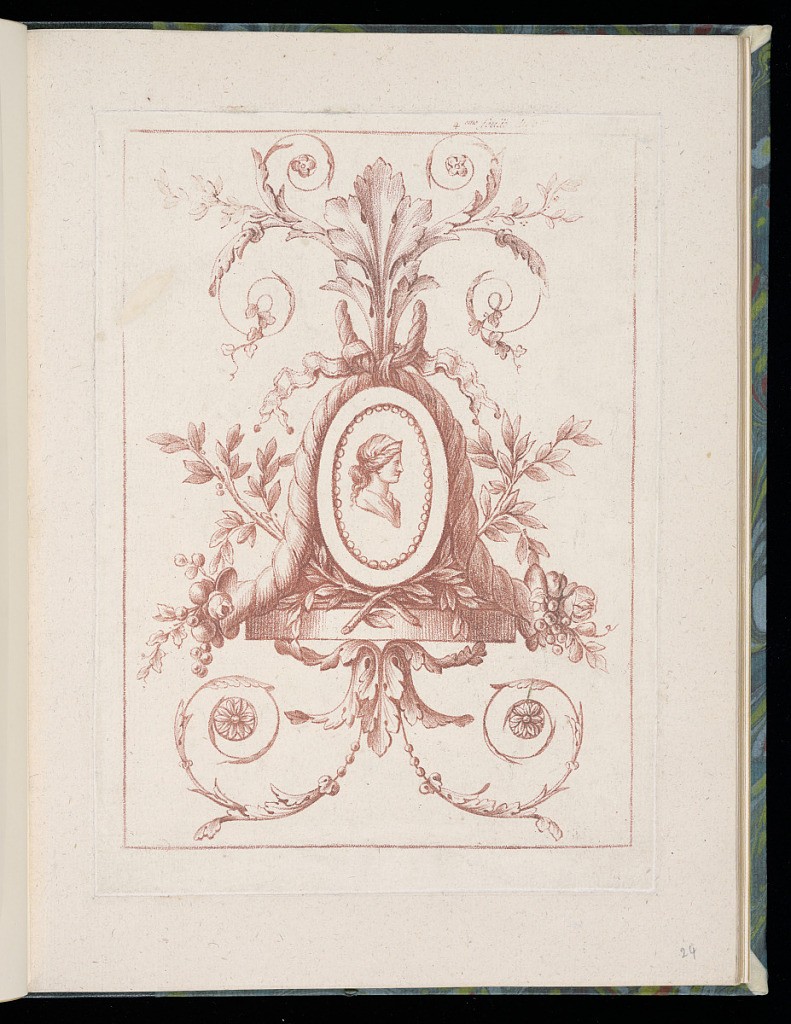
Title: Ornament Design
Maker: Jean-Baptiste Huet, French, 1745 – 1811
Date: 1776–89
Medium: Crayon manner etching in red ink on paper
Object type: Print
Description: Arabesque ornament design featuring an oval profile portrait of a woman surrounded by cornucopia of flowers, ribbons, foliate branches, scrolling leaves (rinceaux), rosettes, and foliate scrolls. The plate is numbered.